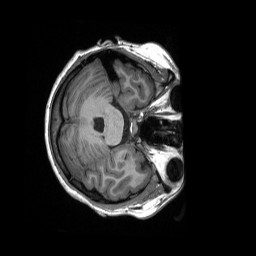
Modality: T1w
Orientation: axial
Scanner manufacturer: siemens
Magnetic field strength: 3 T
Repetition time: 2.3 s
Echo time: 0.00232 s